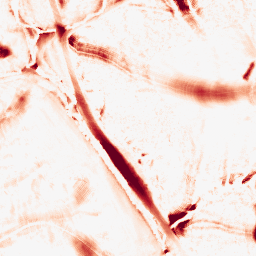
Category: morphological
Decomposition family: morphological
Decomposition parameters: operation: opening
size: 20
Upsampling method: sinc_hamming
Upsampling parameters: scale: 2
kernel_size: 16
Upsampling scale: 2